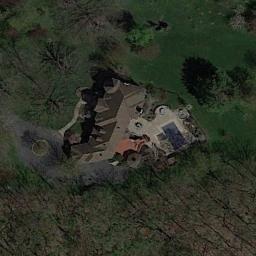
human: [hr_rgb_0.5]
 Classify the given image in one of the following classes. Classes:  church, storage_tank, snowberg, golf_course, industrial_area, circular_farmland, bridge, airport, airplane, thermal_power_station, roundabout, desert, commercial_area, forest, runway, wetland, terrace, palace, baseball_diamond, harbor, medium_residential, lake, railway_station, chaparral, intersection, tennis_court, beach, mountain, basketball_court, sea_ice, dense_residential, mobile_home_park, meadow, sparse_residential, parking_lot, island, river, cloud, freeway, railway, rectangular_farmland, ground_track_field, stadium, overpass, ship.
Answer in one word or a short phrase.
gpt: sparse_residential